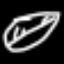
Label: leaf